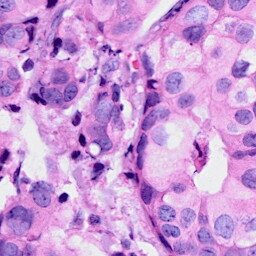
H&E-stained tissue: Breast